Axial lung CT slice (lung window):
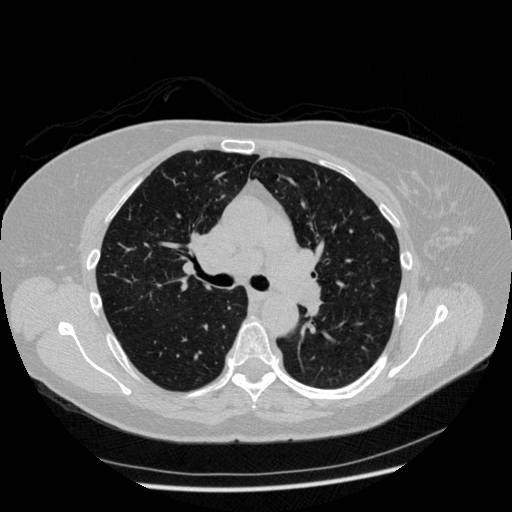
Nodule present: no